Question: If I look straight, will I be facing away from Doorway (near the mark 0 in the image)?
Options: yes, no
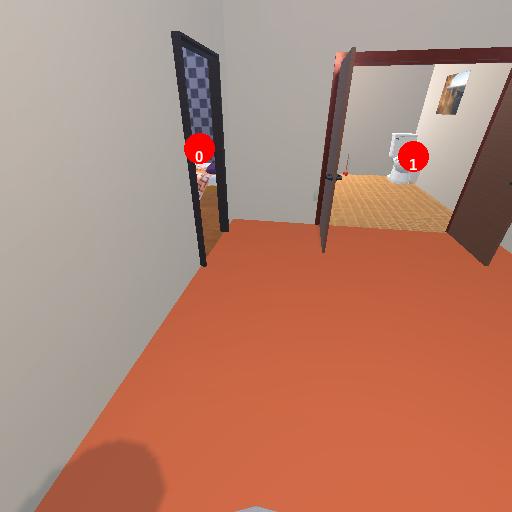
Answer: yes